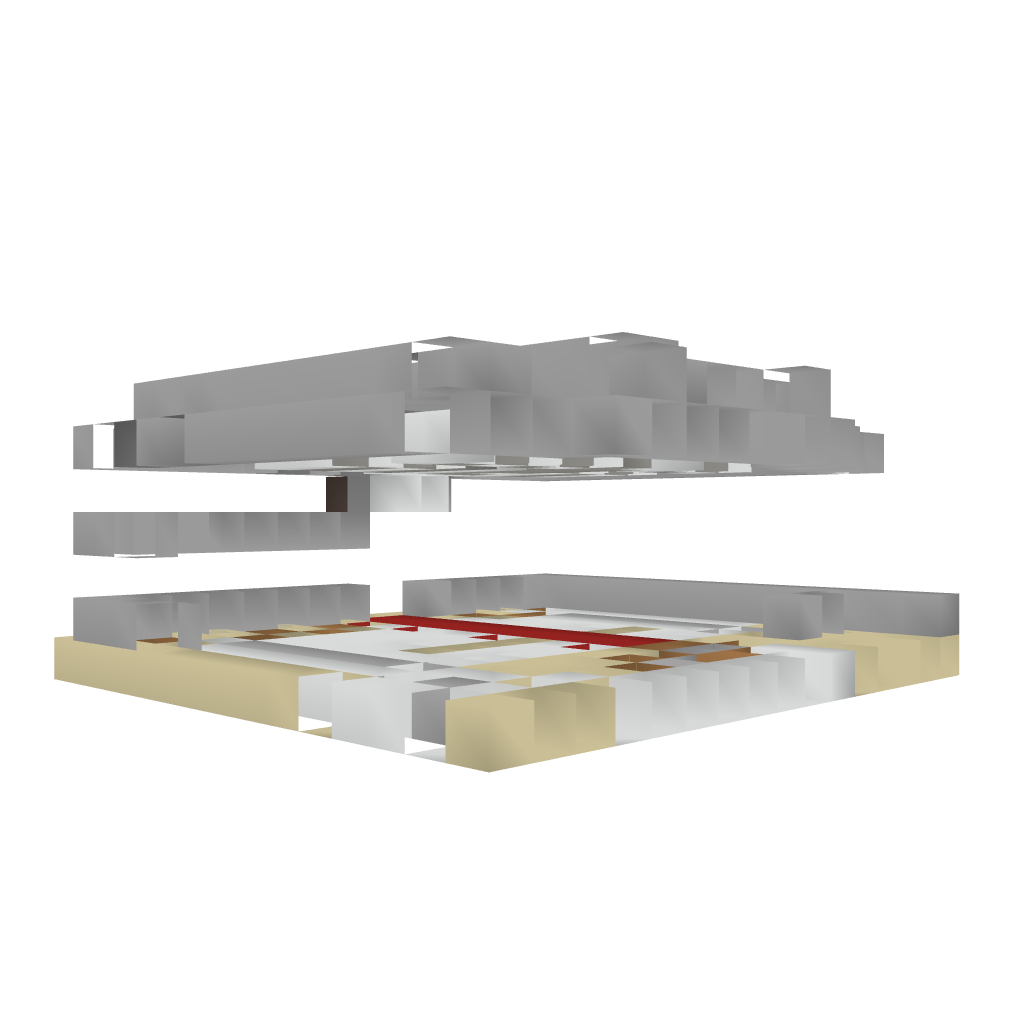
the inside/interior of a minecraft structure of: Small Library